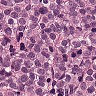
Metastatic tissue present: yes